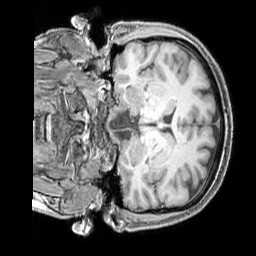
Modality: T1w
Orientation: coronal
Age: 54
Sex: female
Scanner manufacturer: siemens
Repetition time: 2.3 s
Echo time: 0.00226 s